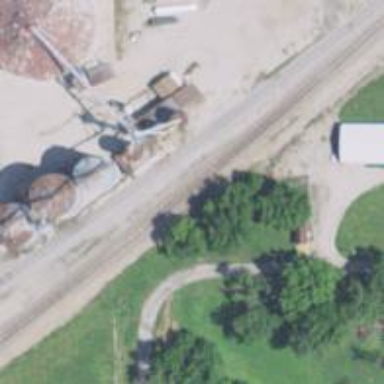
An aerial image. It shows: Rail spur service.